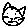
Label: cat